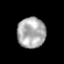
Tissue: prostate
Cell type: T cells
Senescence score: 0.3209
Nuclear area (px): 847
Mean DAPI intensity: 170.93